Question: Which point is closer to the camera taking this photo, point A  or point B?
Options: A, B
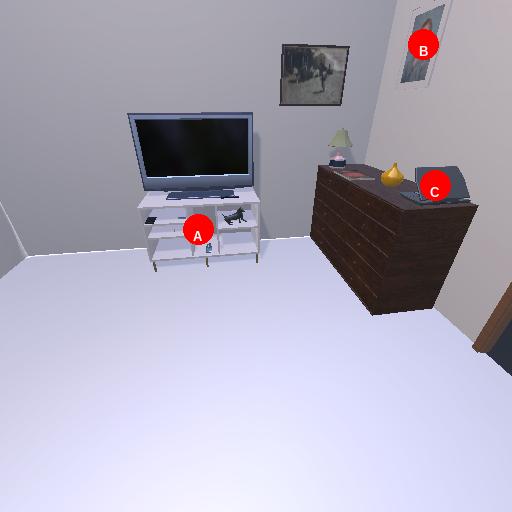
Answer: A